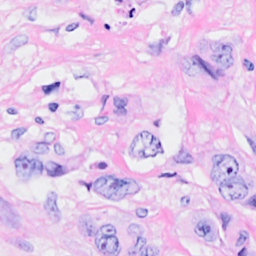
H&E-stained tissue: Breast